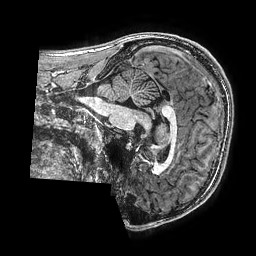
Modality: T1w
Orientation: sagittal
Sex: male
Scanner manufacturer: ge
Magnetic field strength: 3 T
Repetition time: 0.00766 s
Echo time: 0.003476 s